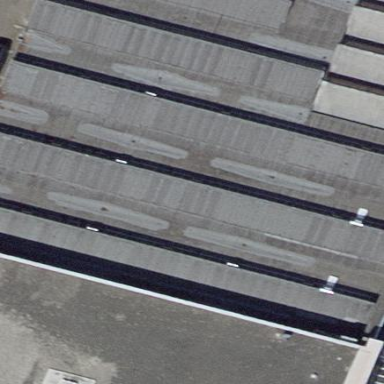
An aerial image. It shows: Commercial building.